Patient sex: M
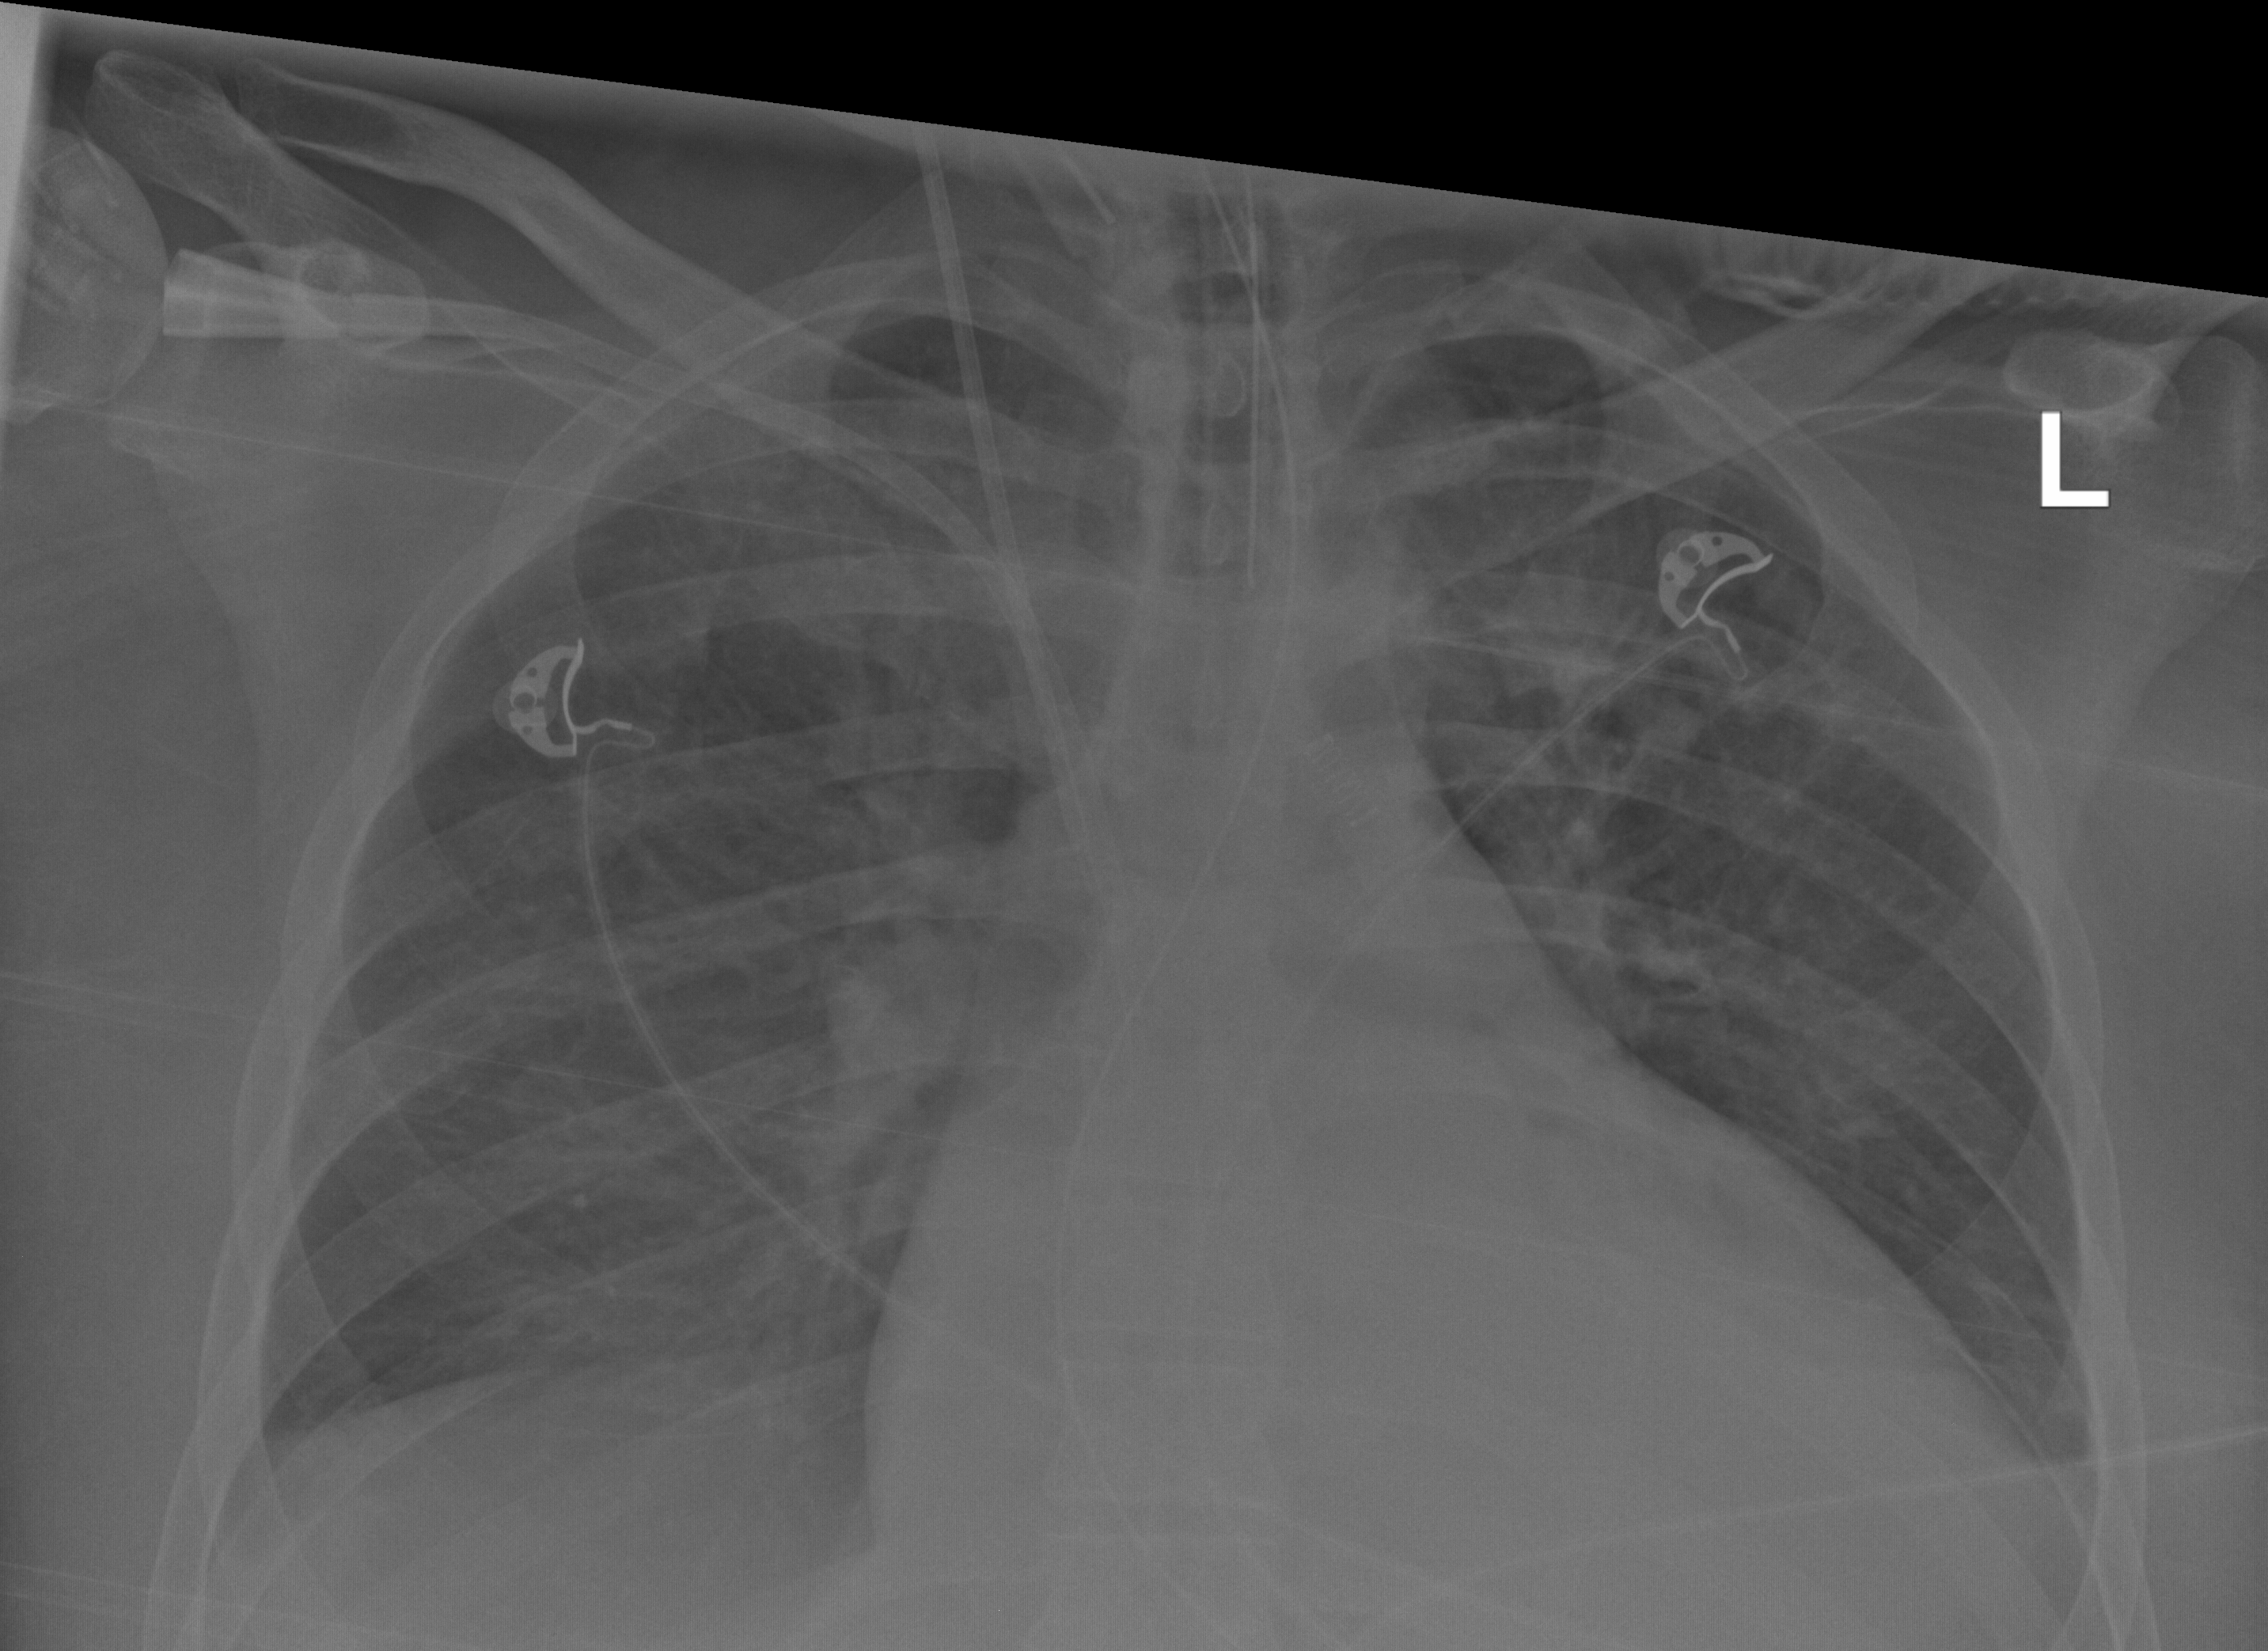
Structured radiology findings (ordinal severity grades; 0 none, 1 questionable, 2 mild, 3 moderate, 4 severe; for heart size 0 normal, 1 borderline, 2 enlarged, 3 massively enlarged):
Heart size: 2
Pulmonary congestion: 1
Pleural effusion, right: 0
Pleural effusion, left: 2
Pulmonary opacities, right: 2
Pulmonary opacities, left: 1
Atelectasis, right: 2
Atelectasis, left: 2